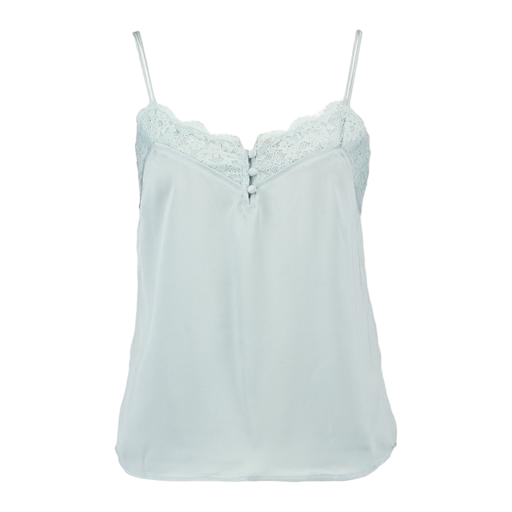
blue lace-accented top, blue manon lace top, blue women's light camisole top, white background